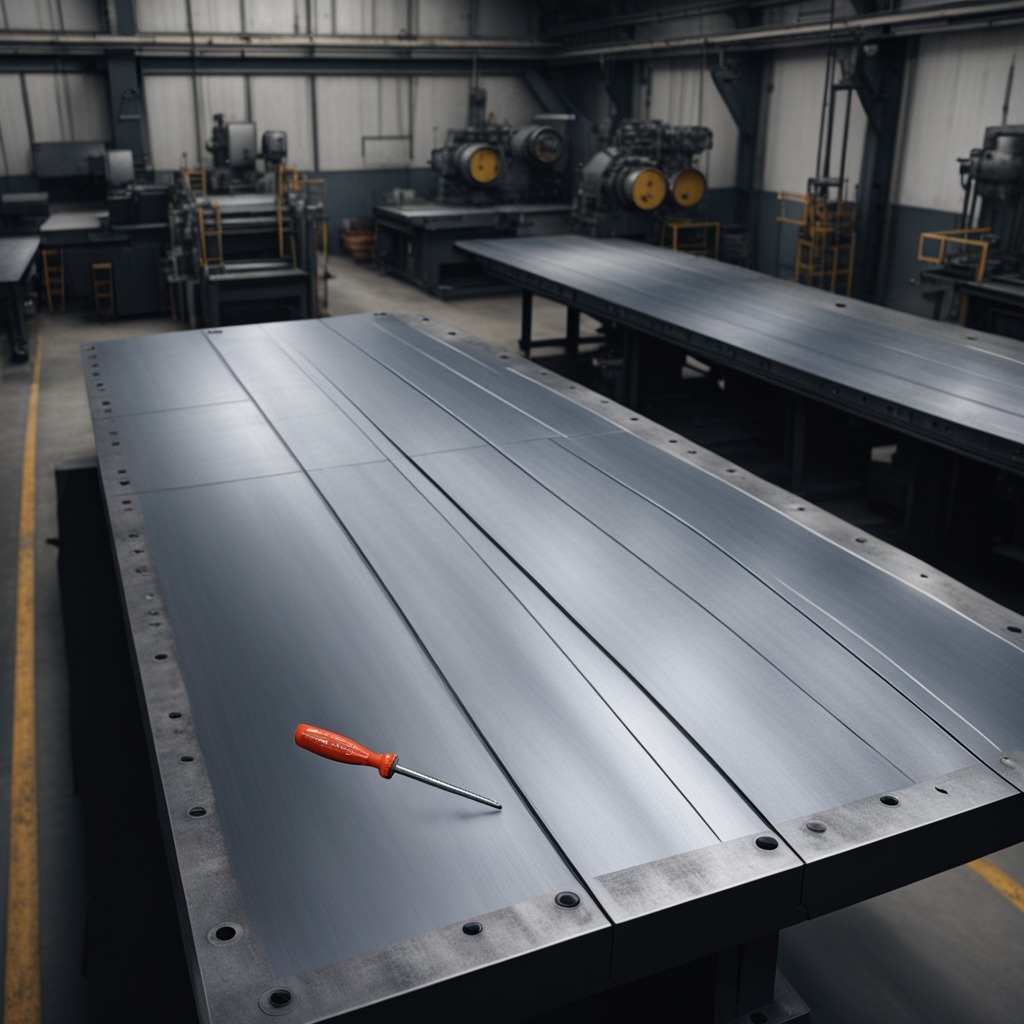
A screwdriver lies on the cold steel table in a mining workshop.